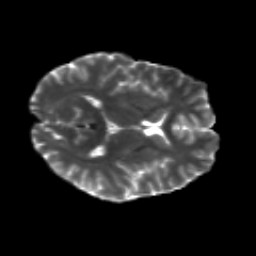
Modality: T2w
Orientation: axial
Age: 20
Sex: male
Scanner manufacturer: siemens
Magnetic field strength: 3 T
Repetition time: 8.8 s
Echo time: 0.085 s